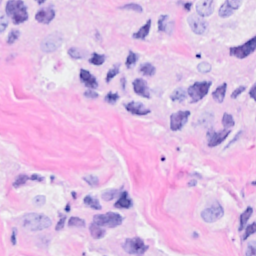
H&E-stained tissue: Breast